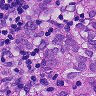
Metastatic tissue present: yes